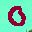
Label: 0